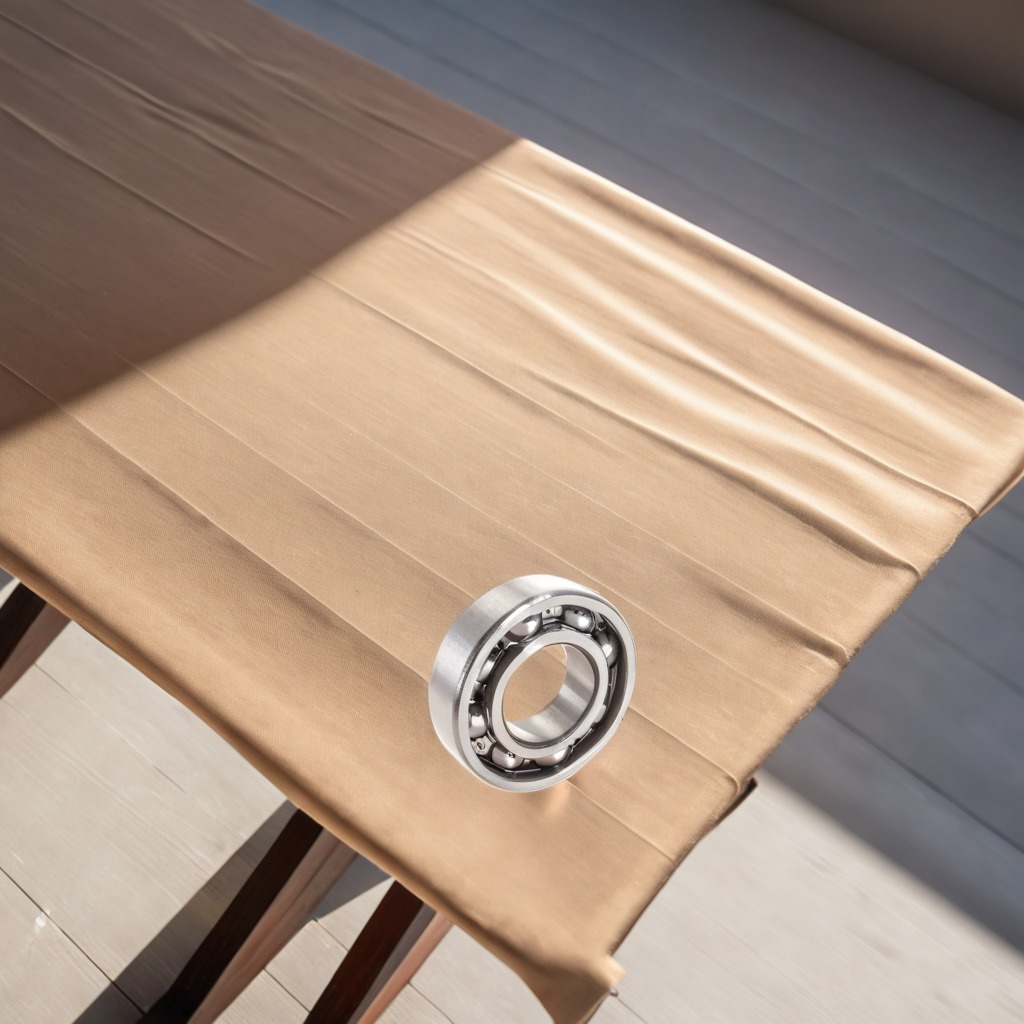
A metal ball bearing is lying on a wooden table.